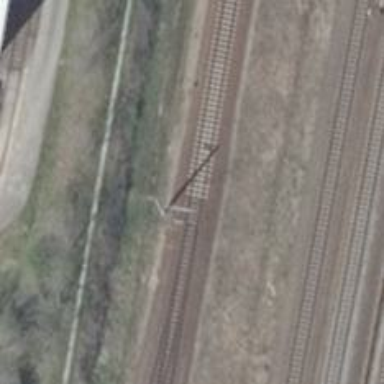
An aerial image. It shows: Railway switch.